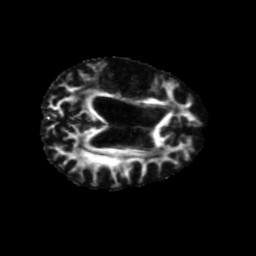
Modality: FA
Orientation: axial
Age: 68
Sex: male
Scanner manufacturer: siemens
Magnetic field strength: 3 T
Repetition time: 5.25 s
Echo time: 0.08 s